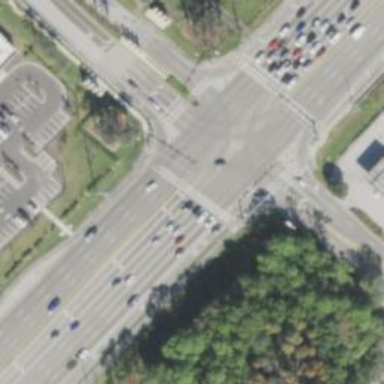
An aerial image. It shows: Marked road crossing.